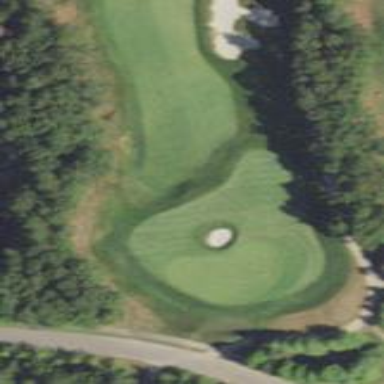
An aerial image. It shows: Golf fairway in the image.